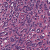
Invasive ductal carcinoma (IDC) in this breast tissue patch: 1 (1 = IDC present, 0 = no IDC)